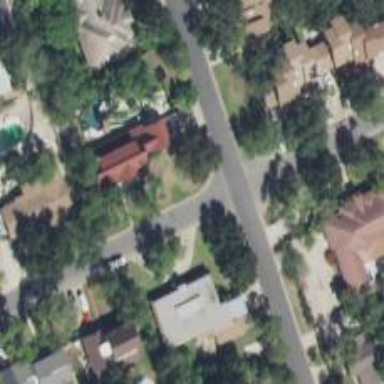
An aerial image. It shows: Residential road lined with residential properties on both sides.